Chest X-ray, PA view. Patient: 48 years old, sex F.
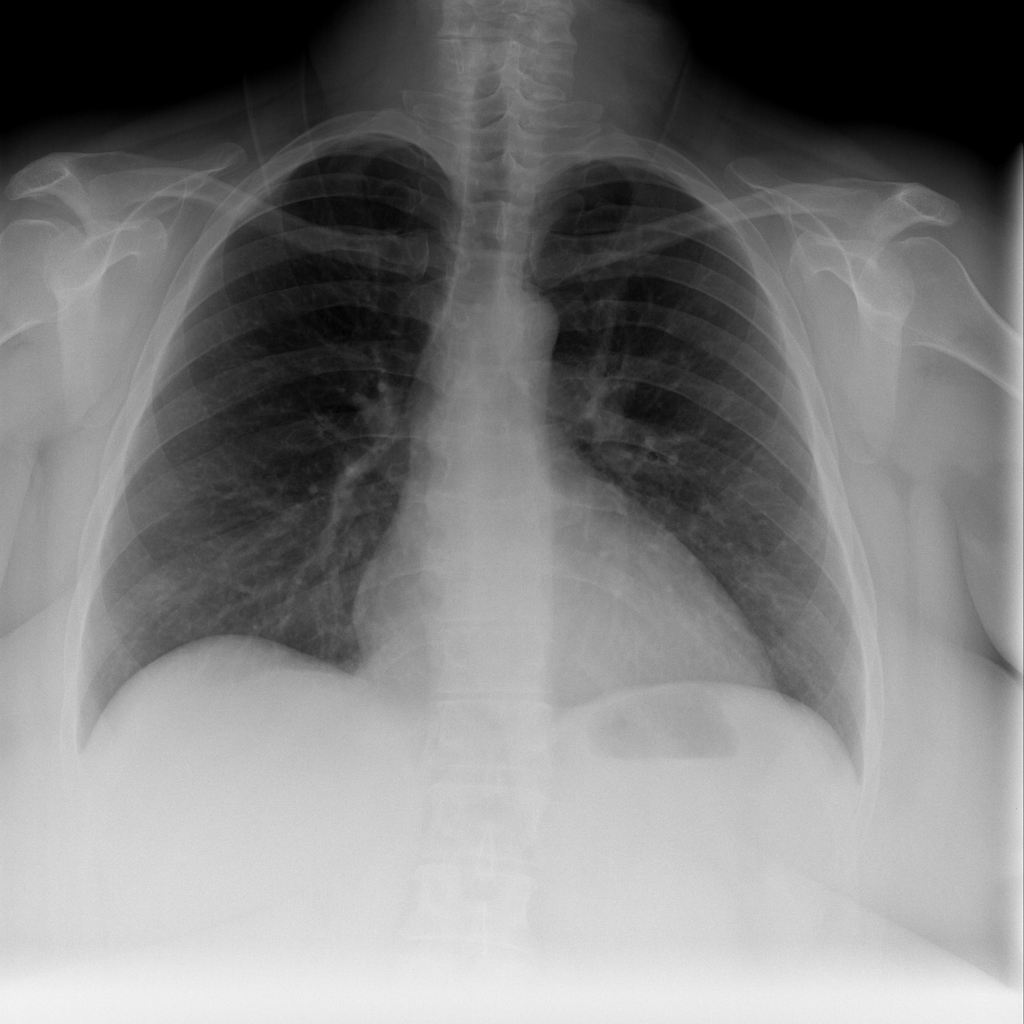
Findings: No Finding